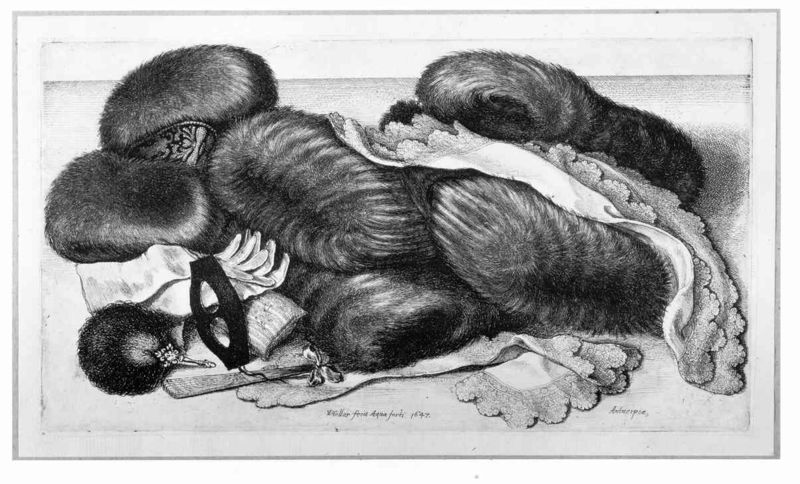
Titel: Muffe und Putzsachen
Künstler: Wenzel Hollar
Standort: Karlsruhe
Institution: Staatliche Kunsthalle Karlsruhe
Schlagwörter: weiß, frau, handschuh, handschuhe, hut, schmuck, schwarz, zeichnung, dame, schal, tier, tuch, fächer, schleife, mütze, federn, kleidung, kragen, pelz, spitze, signatur, boden, kostüm, mantel, tücher, decke, spitzen, blatt, borte, brosche, seide, stilleben, stillleben, fell, schrift, papier, liegen, grafik, dekoration, glanz, still, stola, masche, maske, haufen, oberfläche, deko, druck, radierung, stich, schwarzweiß, text, fasching, nerz, tasche, taschentuch, muff, pelzmantel, struktur, fellmütze, weich, teuer, bänder, kupferstich, stulpen, fellmützen, kostbar, russisch, antwerpen, spitzentuch, materialien, täschchen, flauschig, haarklammer, pels, pelze, spite, accessoires, armstulpen, handschu, hingeworfen, augenmaske, spitzentaschentuch, 19. jahrhundert, mascherl, stoff grau weiß schwarz, kürschnerarbeit, damenhandschuhe, seidenhandschuhe, komiisch, knöll